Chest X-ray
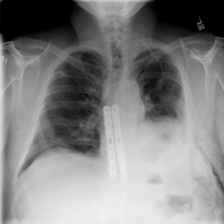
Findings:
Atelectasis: negative
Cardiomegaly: negative
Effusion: negative
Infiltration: negative
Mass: negative
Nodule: negative
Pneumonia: negative
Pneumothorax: negative
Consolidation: negative
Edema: negative
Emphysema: negative
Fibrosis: negative
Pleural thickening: positive
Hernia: negative